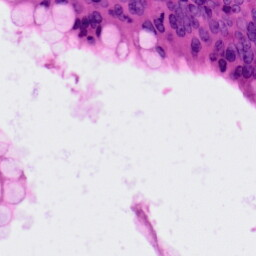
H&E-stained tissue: Colon